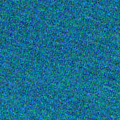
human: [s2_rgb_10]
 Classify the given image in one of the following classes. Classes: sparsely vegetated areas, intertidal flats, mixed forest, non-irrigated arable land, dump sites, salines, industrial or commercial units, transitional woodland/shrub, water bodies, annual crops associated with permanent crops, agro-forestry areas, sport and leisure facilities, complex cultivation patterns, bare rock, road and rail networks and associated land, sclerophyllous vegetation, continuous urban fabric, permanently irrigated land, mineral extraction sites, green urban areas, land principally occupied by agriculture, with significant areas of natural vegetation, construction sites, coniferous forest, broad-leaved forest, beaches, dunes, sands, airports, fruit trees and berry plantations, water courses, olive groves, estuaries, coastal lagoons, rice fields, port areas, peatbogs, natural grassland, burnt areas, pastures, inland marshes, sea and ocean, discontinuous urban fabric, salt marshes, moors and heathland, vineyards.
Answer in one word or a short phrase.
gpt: sea and ocean